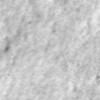
Label: no_change